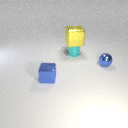
small cyan metal cylinder to the left of small blue metal sphere